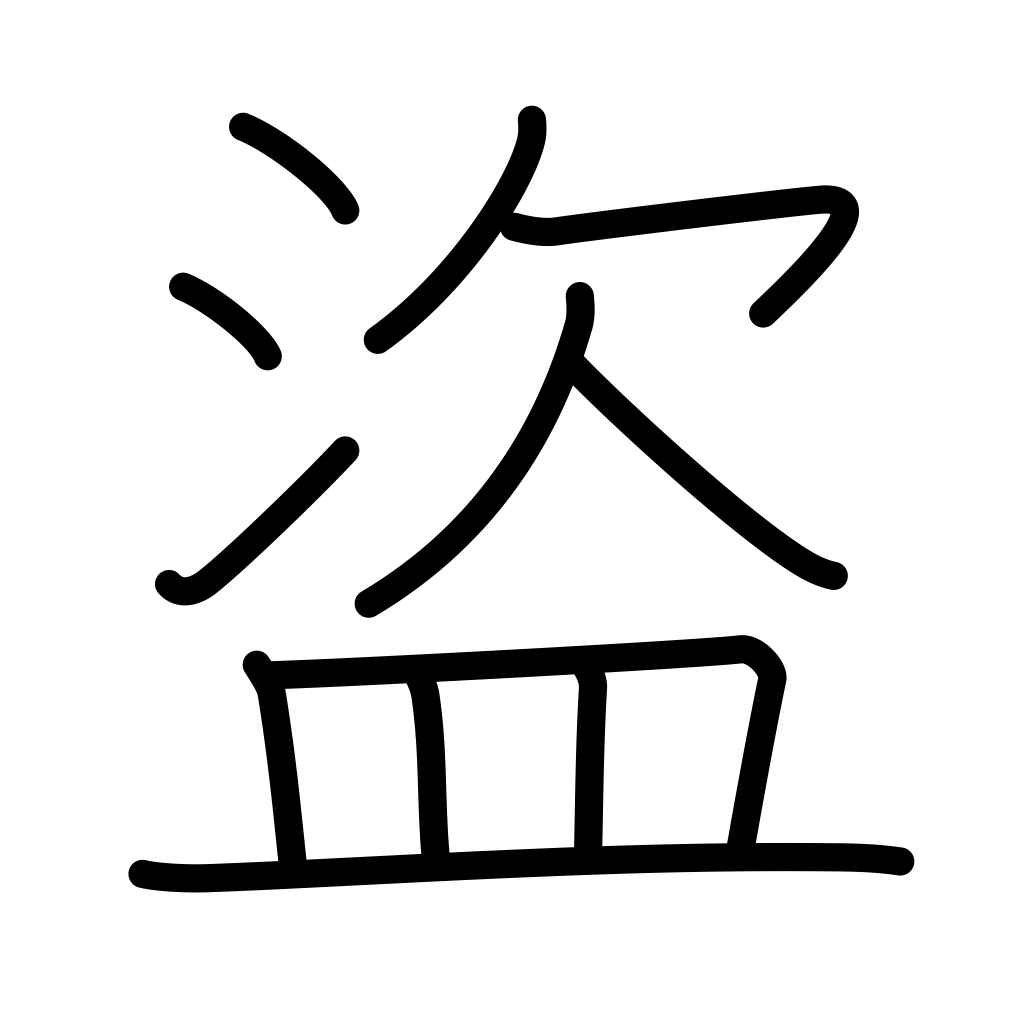
Meaning: thief, to steal